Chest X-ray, AP view. Patient: 69 years old, sex M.
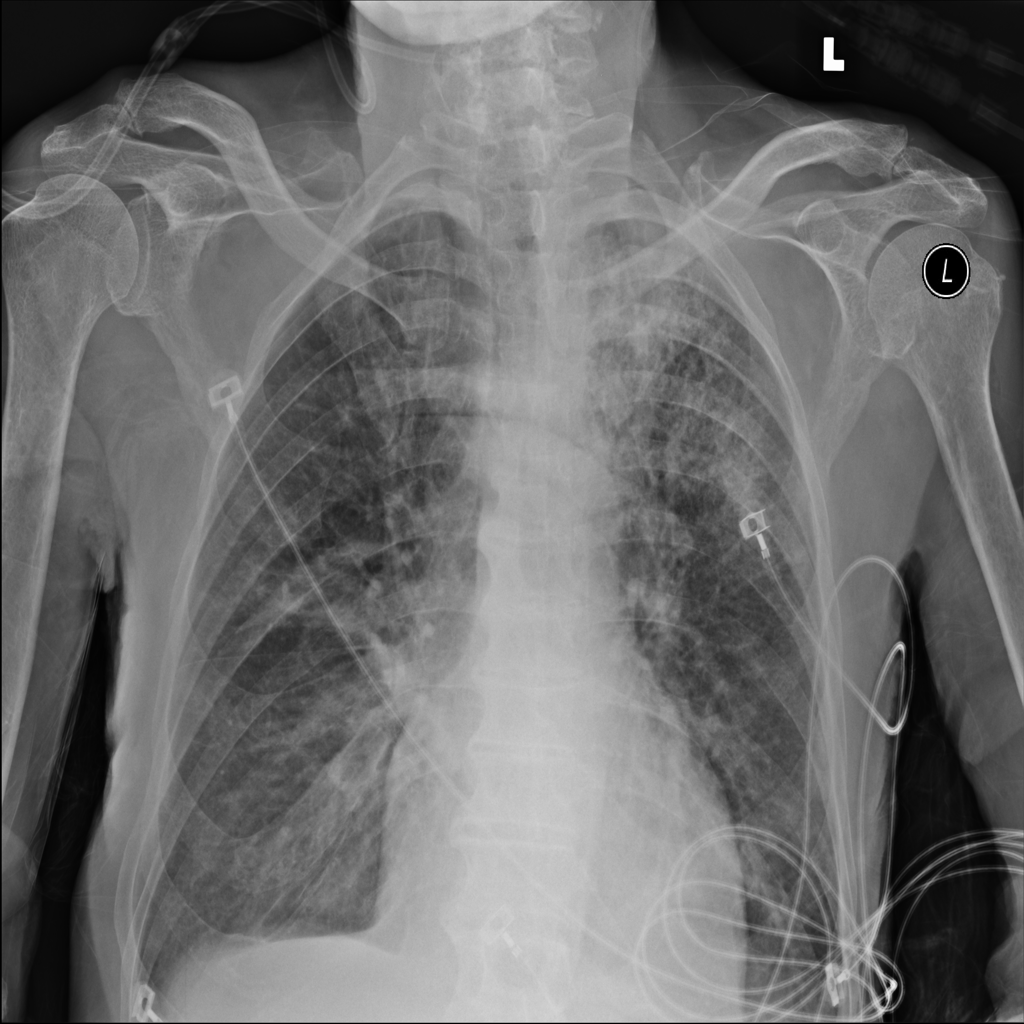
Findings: Infiltration